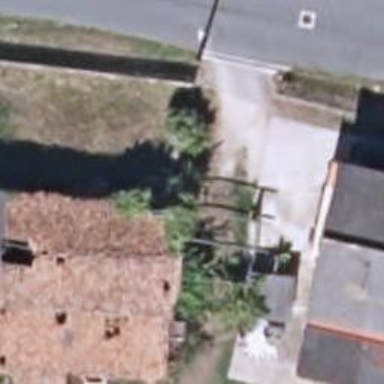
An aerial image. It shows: Simple and straightforward house.